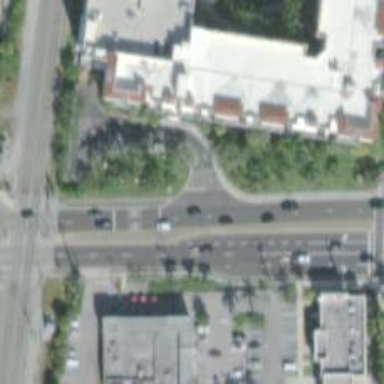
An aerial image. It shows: Unmarked crossing on footway.